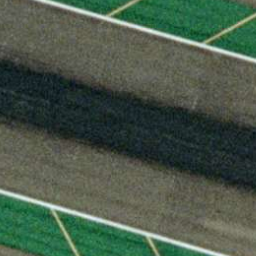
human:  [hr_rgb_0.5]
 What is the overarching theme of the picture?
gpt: runway